Question: I'm new to docker. When I run a docker images like ubuntu image by using the command,
'''
sudo docker run -i -t ubuntu:14.04
'''
By default, it is entering into the container as root like this.

I searched regarding this, but I couldn't get any of how to start a docker image as a non root user as I'm completely a starter for this topic.
It would be great if someone explains with an example of how to run a docker image as a non root user.
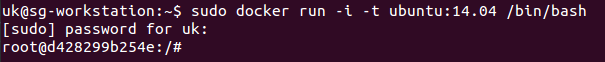
Answer: the 'docker run' command has the <URL> to allow you to specify a different user. In your case, and 'foo', you could run:
'''
sudo docker run -i -t -u foo ubuntu:14.04 /bin/bash
'''
The <URL> instruction for Dockerfile.